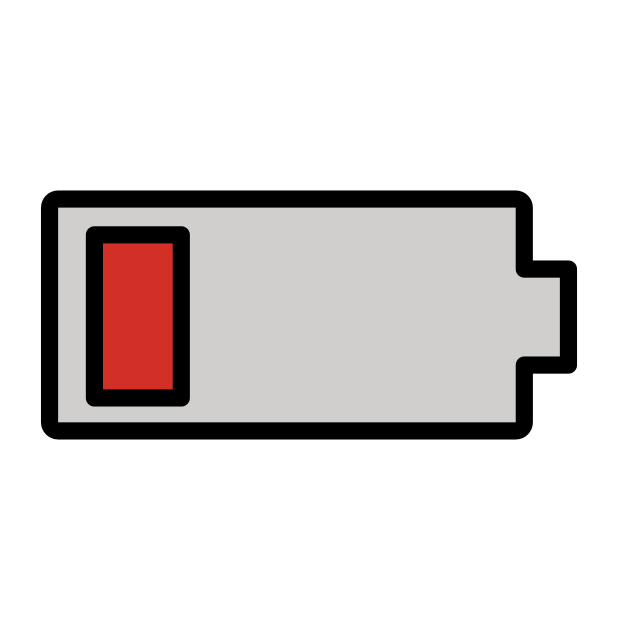
low battery